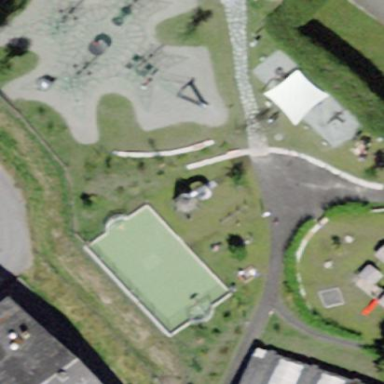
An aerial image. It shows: Playground area for leisure activities on the land.